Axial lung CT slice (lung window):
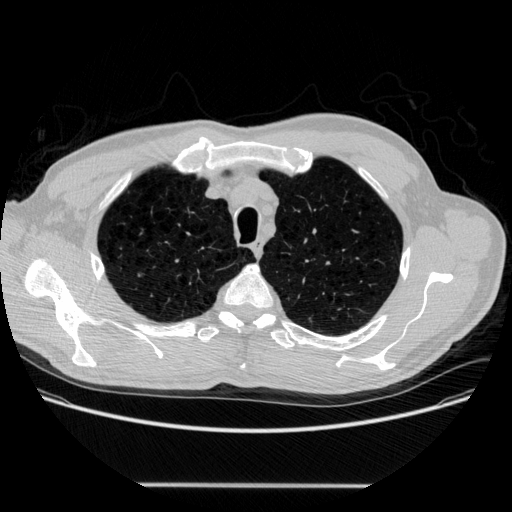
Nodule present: no